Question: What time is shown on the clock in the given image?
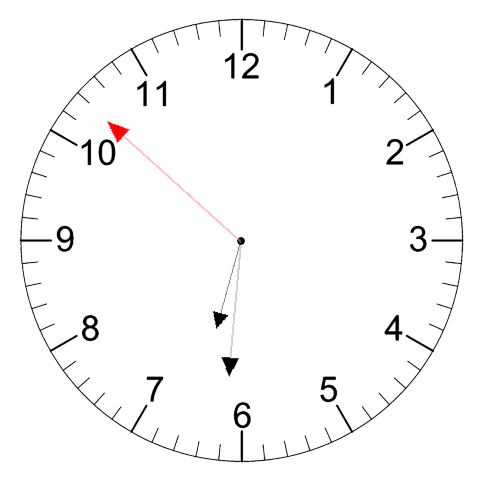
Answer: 06:30:52